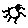
Label: sun